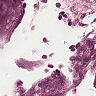
Metastatic tissue present: no